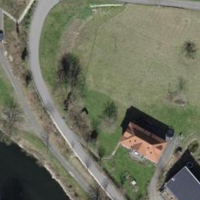
EUNIS habitat code: 25
Species observed at this site:
Echium vulgare
Gomphocerippus rufus
Pseudochorthippus parallelus
Chorthippus biguttulus